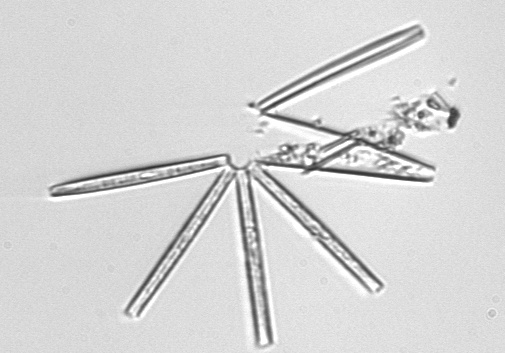
Label: Thalassionema